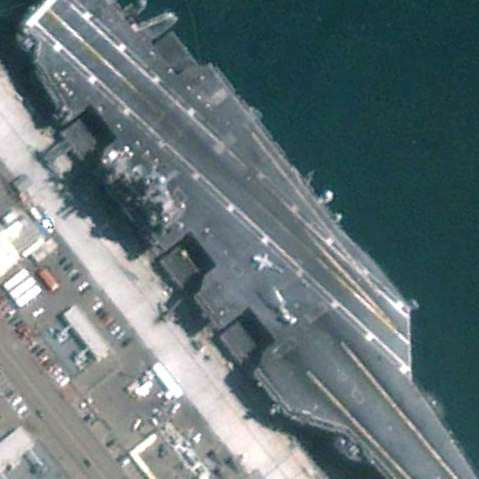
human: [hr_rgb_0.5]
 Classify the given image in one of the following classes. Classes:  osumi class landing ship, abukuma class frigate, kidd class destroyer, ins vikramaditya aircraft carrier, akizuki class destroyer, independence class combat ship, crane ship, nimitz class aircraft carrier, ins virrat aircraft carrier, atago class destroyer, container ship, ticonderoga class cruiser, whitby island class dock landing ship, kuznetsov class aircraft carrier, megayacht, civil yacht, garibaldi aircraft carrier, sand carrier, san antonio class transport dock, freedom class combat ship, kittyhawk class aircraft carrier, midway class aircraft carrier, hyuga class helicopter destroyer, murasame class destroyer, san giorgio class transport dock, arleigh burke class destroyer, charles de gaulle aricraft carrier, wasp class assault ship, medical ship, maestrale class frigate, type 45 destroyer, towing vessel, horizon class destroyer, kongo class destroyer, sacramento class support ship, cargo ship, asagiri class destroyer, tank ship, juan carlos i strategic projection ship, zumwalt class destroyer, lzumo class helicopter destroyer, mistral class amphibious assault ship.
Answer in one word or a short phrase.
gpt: Nimitz class aircraft carrier